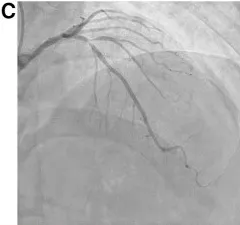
(C) Invasive angiogram after the administration of nitrate, indicating a dilated coronary artery. There is a residual organic stenosis in the proximal part of left anterior descending coronary artery and diagonal branch.
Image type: radiology (x_ray)